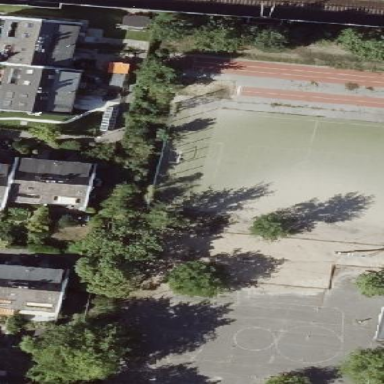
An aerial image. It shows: Soccer pitch for leisureland activities.